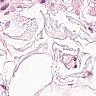
Metastatic tissue present: no